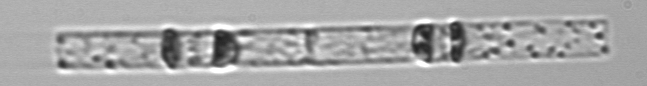
Label: Dactyliosolen_blavyanus